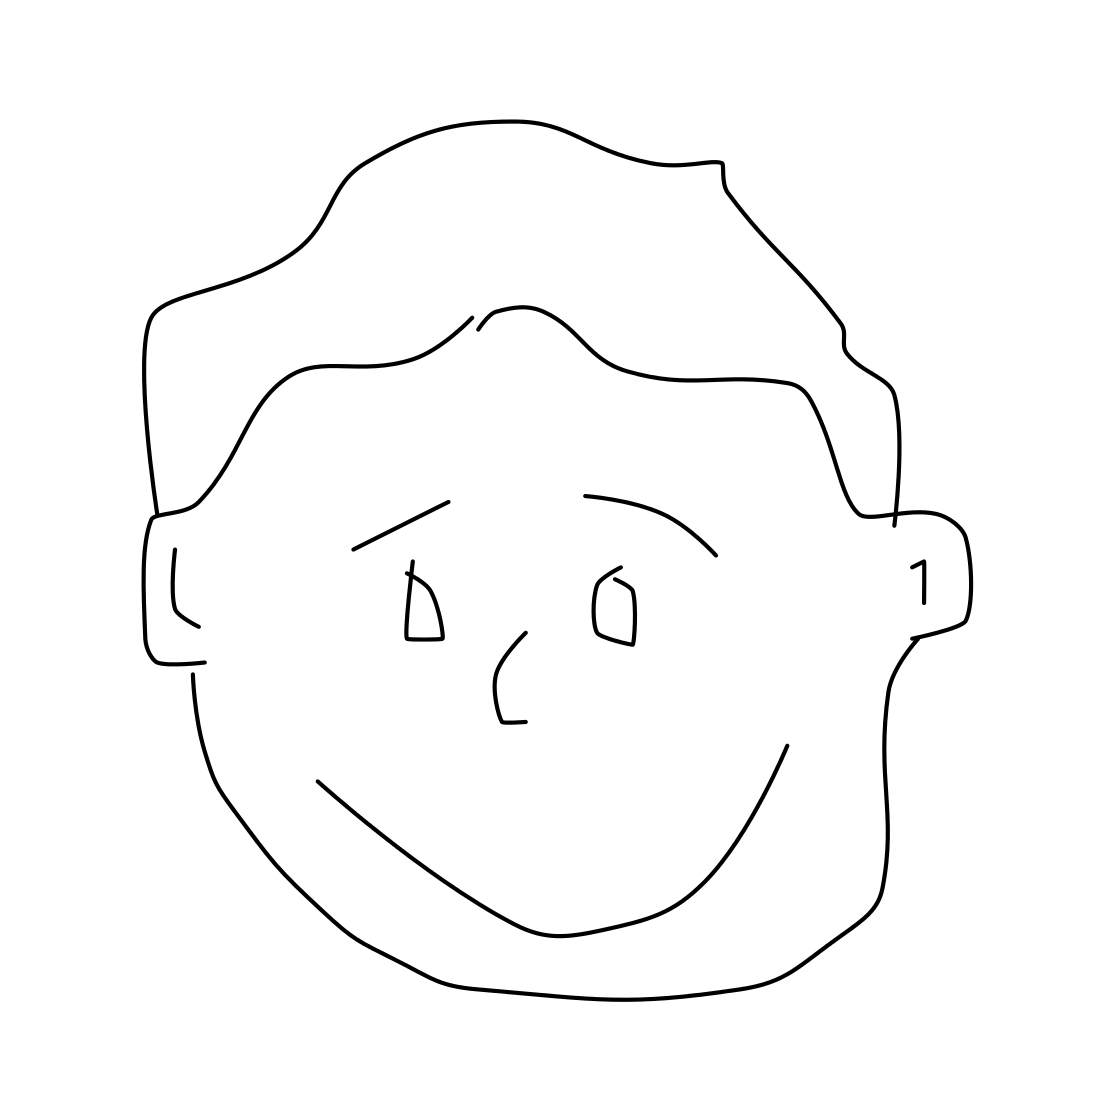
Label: face